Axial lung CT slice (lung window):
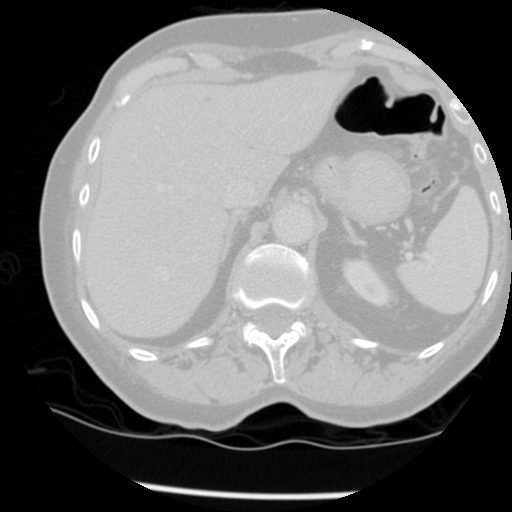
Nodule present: no